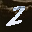
Label: 2